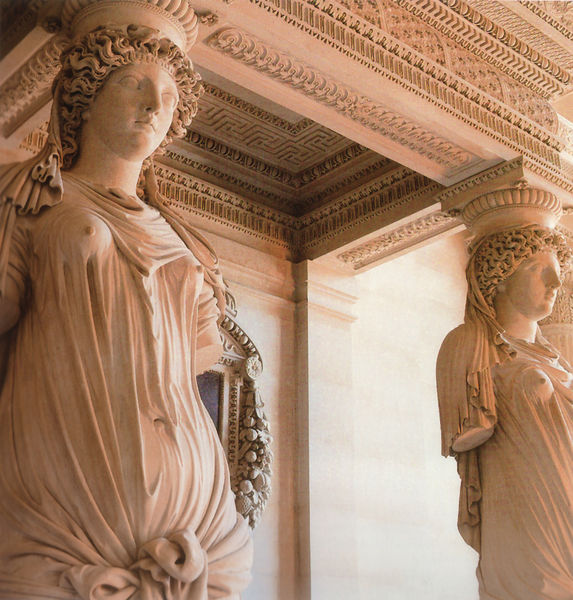
Titel: Karyatiden der Musiktribüne in der Salle des Caryatides
Künstler: Jean Goujon
Standort: Paris
Institution: Musée du Louvre
Schlagwörter: kopf, körper, nackt, umhang, weiß, frauen, mädchen, ausschnitt, braun, brust, busen, fenster, frau, frisur, haar, kleid, köpfe, licht, marmor, mund, nase, pfeiler, schmuck, säule, säulen, dach, dame, obst, tuch, beige, muster, ornament, schleife, gesichter, wand, architektur, arm, arme, augen, barock, falten, gesicht, kleidung, knoten, rahmen, sockel, stehen, stein, tragen, spiegel, gewand, haare, tücher, decke, gewänder, girlande, front, lippen, locken, rosa, früchte, skulptur, statue, relief, brüste, rahmung, bogen, italien, zwei, creme, mauer, figuren, falte, münder, nasen, kopftuch, detail, ornamente, verzierung, stuck, nabel, bauch, faltenwurf, plastik, brustwarze, brustwarzen, foto, fotografie, photographie, eingang, antike, palast, nack, torso, wirbel, kranz, mythologie, göttin, architrav, kapitelle, rom, kapitell, photo, fries, frauenfigur, sims, gesims, skulpturen, statuen, farbfoto, geflochten, ionisch, antik, toga, griechisch, durchsichtig, griechenland, medusa, baldachin, tempel, säulenfigur, schnecken, büsten, tunika, athene, viereck, karyatiden, römisch, athen, athena, klassisch, gebälk, akropolis, fraune, feston, kyma, sima, lisene, togen, hellenismus, kringel, nippel, skukptur, wallend, armlos, unteransicht, hakenkreuze, kariatyden, nasse, kariatide, koren, arhcitektur, kore, kariatyde, chiton, perlschnurr, gesicht mund, nasser stil, erechteion, unendlicher rapport, frücjte, korenhalle, nasse gewänder, nassfalten, pilastaer, thempel, unendlicher raport, weißrosa, choren, kharyatiden, fehlender arm, falten gewand, akulpturen, architrev, kyra